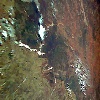
Label: land